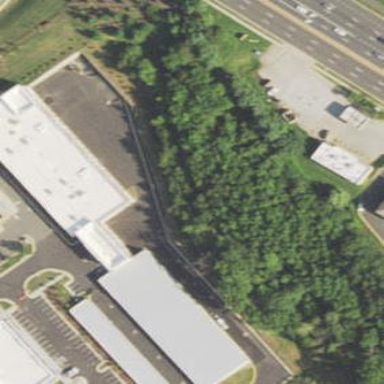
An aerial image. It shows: Storage rental shop located in building.